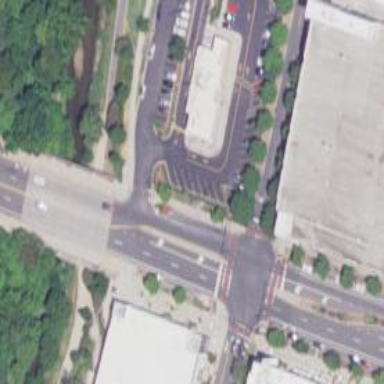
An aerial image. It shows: Secondary road with separate asphalt sidewalk.